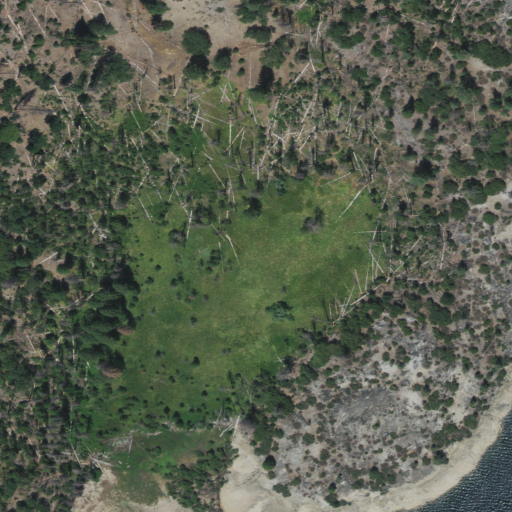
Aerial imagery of plain(s) in California named Fuller Meadow containing grassland, woody wetlands, evergreen forest, shrub, and open water